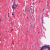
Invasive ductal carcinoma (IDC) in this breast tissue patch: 0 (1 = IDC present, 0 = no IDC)